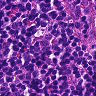
Metastatic tissue present: no